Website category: university
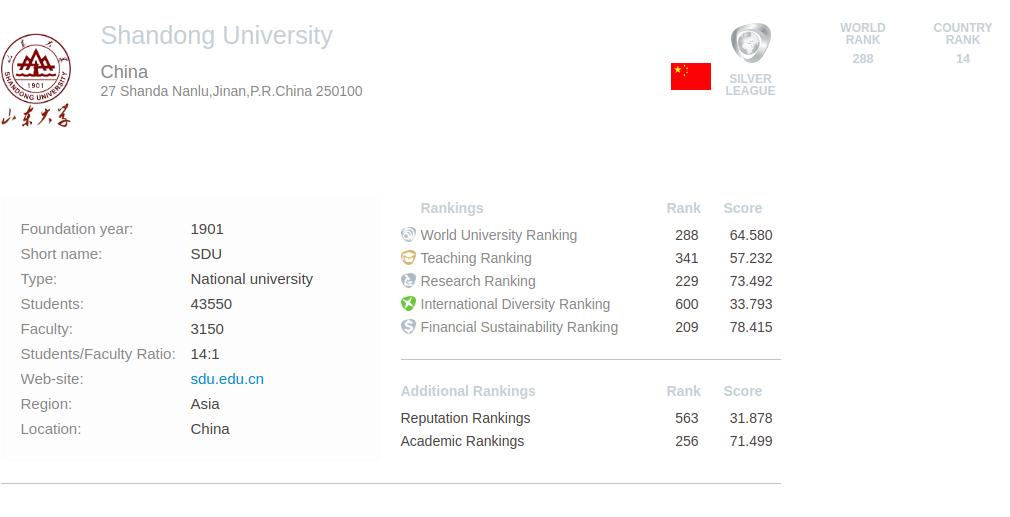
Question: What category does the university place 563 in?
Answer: Reputation Rankings

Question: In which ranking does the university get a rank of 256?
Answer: Academic Rankings

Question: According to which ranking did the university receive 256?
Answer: Academic Rankings

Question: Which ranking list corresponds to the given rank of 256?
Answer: Academic Rankings

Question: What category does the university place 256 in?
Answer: Academic Rankings

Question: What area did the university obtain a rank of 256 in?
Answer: Academic Rankings

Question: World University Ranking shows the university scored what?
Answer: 64.580

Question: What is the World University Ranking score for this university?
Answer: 64.580

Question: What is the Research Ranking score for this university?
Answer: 73.492

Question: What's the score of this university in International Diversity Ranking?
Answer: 33.793

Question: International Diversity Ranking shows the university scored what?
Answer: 33.793

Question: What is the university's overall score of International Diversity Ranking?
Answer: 33.793

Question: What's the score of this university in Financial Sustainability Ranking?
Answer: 78.415

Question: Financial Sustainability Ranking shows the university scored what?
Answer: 78.415

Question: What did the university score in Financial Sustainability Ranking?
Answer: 78.415

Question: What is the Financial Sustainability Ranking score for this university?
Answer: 78.415

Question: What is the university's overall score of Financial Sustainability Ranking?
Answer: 78.415

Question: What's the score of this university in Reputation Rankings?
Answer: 31.878

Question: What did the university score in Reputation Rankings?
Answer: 31.878

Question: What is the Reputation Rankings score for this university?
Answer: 31.878

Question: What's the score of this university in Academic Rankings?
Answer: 71.499

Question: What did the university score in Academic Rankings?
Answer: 71.499

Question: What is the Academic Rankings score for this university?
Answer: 71.499

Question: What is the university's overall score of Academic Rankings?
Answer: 71.499

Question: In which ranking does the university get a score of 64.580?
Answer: World University Ranking

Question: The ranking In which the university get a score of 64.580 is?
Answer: World University Ranking

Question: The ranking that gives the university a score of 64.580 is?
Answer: World University Ranking

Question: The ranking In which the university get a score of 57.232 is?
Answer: Teaching Ranking

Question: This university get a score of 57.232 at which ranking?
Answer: Teaching Ranking

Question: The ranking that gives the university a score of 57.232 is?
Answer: Teaching Ranking

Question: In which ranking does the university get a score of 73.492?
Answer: Research Ranking

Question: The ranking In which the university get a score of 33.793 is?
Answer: International Diversity Ranking

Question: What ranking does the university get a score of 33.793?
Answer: International Diversity Ranking

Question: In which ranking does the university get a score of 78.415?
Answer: Financial Sustainability Ranking

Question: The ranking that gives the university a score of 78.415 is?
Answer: Financial Sustainability Ranking

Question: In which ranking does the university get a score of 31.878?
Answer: Reputation Rankings

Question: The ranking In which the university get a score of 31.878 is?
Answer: Reputation Rankings

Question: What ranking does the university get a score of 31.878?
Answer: Reputation Rankings

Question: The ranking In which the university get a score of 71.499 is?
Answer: Academic Rankings

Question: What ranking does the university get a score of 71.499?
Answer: Academic Rankings

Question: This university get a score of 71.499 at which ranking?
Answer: Academic Rankings

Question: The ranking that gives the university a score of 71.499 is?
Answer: Academic Rankings